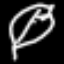
Label: leaf